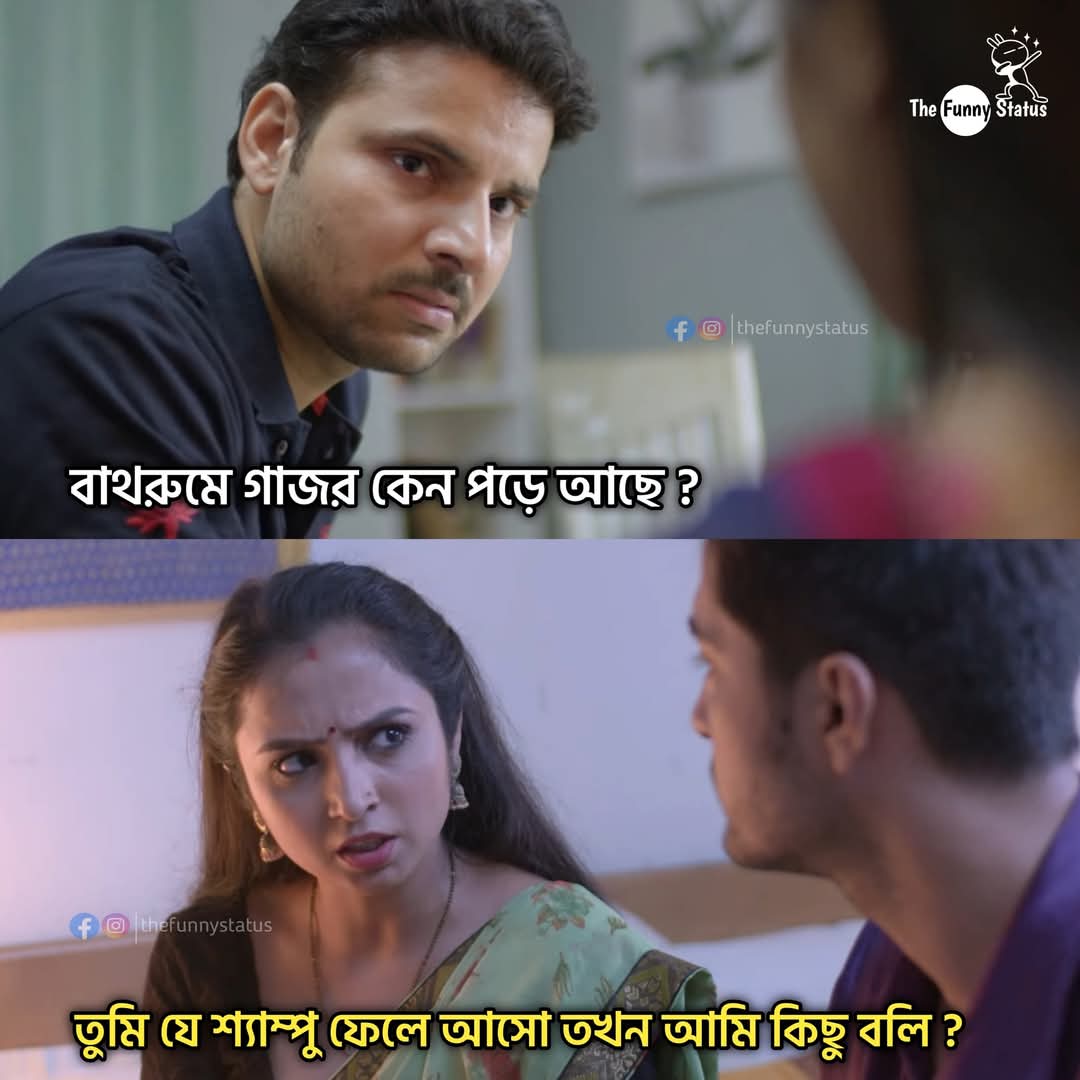
Text: বাথরুমে গাজর কেন পড়ে আছে?
তুমি যে শ্যাম্পু ফেলে আসো তখন আমি কিছু বলি?
Label: Non Hate